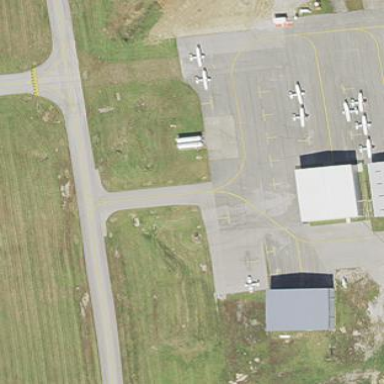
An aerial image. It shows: Apron at the airport.